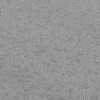
Atmospheric dust classification: not_dusty